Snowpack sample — Buffalo Mountain, Silverthorne, Colorado, USA (1/25/25, 10:11 AM MST)
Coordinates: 39.6222, -106.1139
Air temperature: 22 °F
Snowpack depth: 110 cm
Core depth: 30 cm
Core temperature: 42.8 °F
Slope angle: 12°, slope face: 102°
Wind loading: high
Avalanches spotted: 0
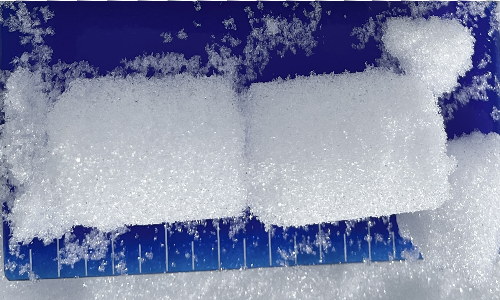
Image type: core
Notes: No avalanches nearby, collected on the outskirts of a fire break 15 meters from the treeline, on way to Buffalo and Red Mountain